Field crop: maize
Growth stage: 2
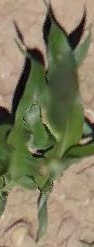
Species: maize